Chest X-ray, PA view. Patient: 53 years old, sex F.
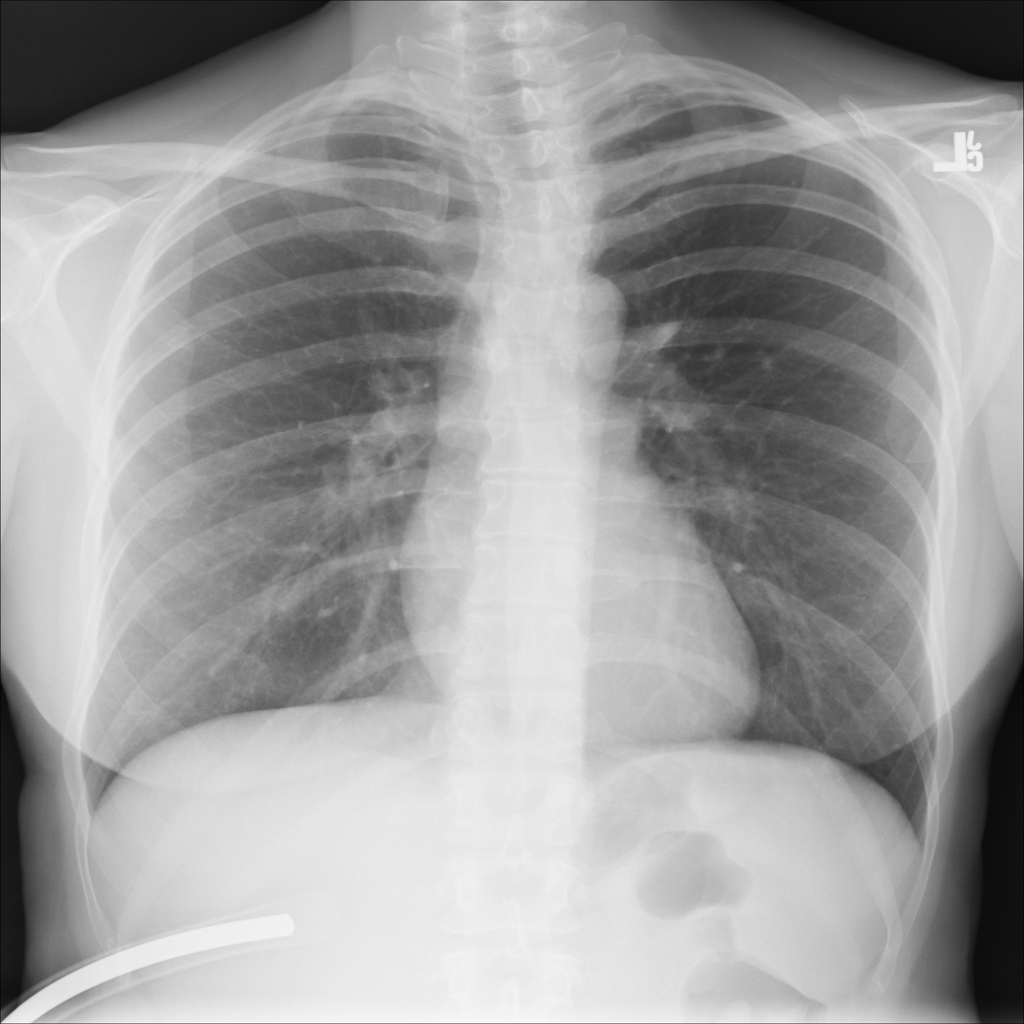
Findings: No Finding